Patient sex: M
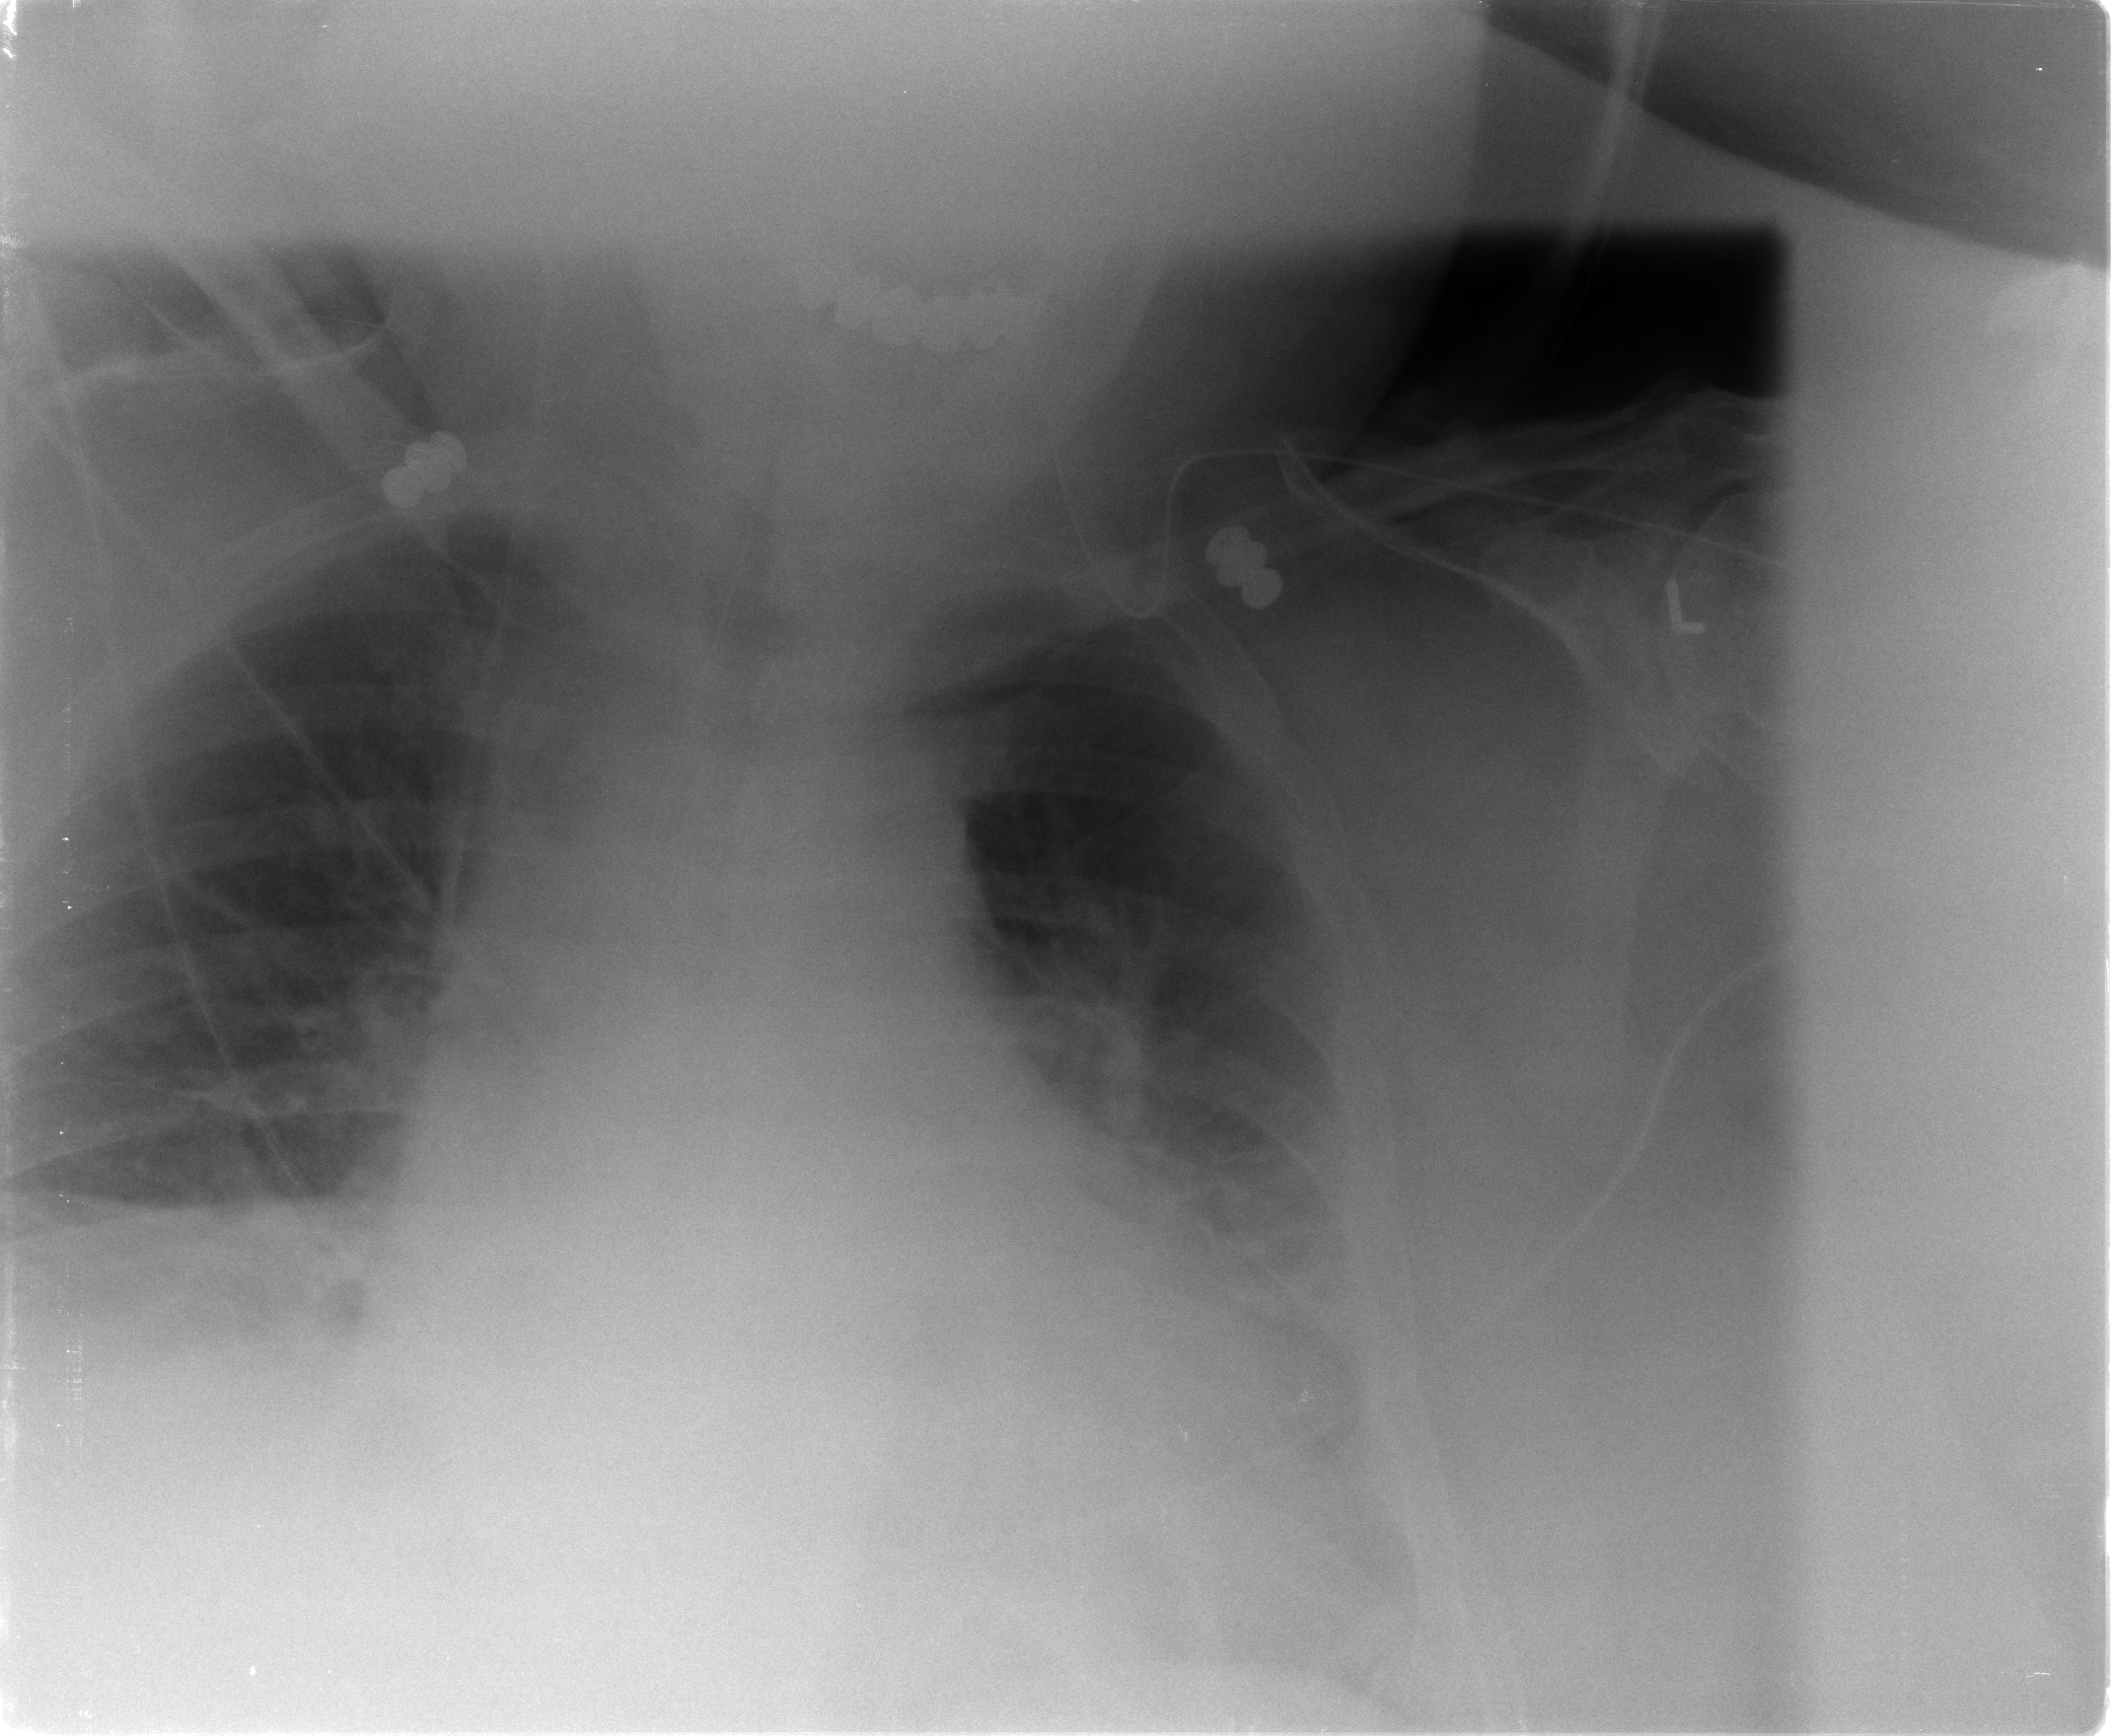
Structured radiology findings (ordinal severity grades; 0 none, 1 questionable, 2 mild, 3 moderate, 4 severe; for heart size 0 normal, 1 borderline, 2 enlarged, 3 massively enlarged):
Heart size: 2
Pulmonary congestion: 2
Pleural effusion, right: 1
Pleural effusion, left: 2
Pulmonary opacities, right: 2
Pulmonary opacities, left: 2
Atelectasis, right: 2
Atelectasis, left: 2